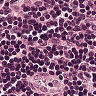
Metastatic tissue present: no